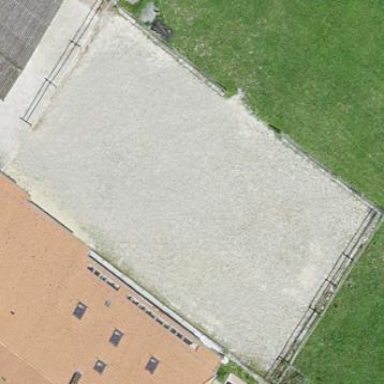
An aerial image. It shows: Equestrian pitch for leisure land activities.